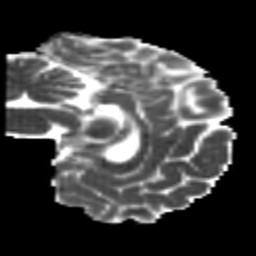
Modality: MD
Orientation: sagittal
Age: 21
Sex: male
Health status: healthy
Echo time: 0.074 s